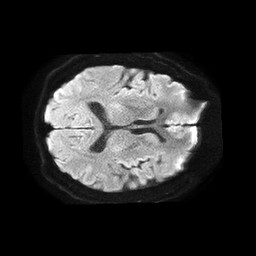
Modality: TRACE
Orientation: axial
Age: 49
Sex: male
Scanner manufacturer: philips
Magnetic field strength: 1.5 T
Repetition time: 4.6 s
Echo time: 0.09059 s